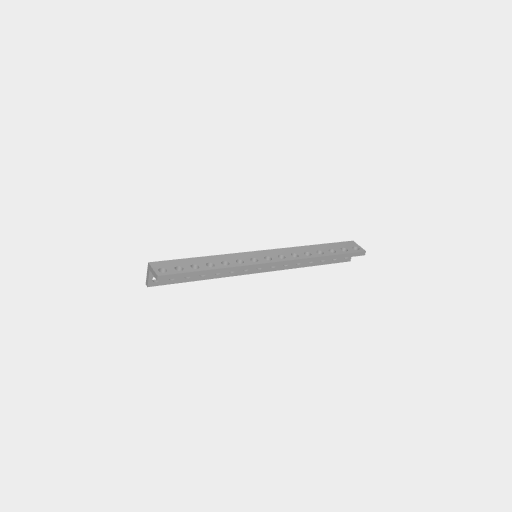
Part: LBeam15H